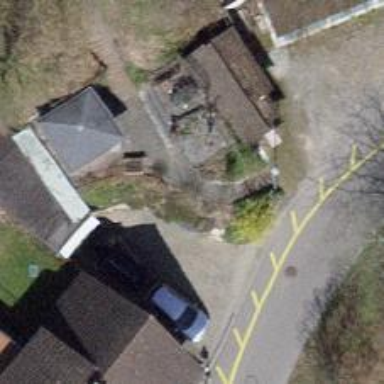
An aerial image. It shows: Road with steps.